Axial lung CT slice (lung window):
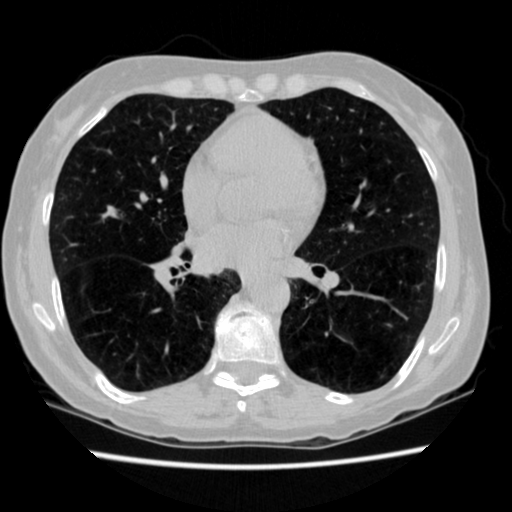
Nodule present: no